Interaction volume radius: 10 \u00c5
Interaction volume height: 25 \u00c5
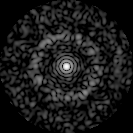
Disorder parameter: 0.8378